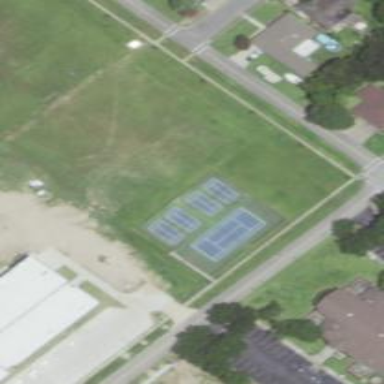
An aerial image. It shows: Tennis court on pitch.